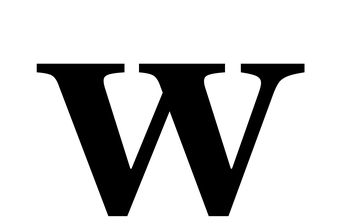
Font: LibreCaslonText_SemiBold